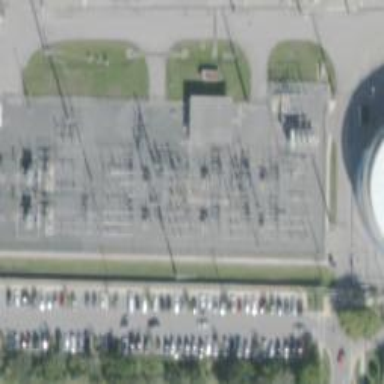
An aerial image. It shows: Switch for power supply.